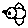
Label: bird